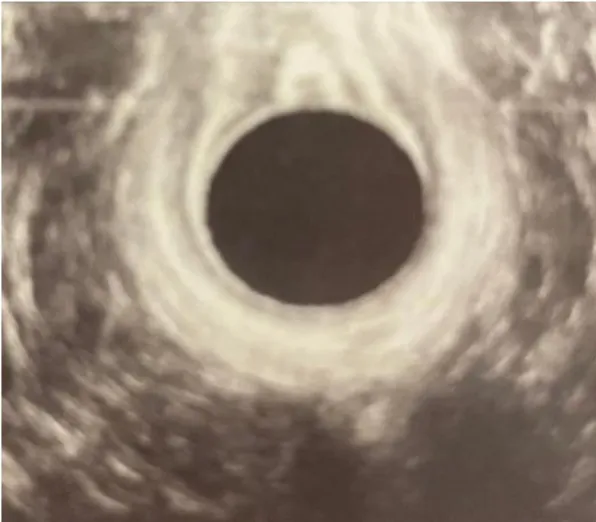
Endoanal ultrasound. The opening of the fistula on the anterior wall was shown on the ultrasound picture above the probe (black circle).
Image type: radiology (ultrasound)